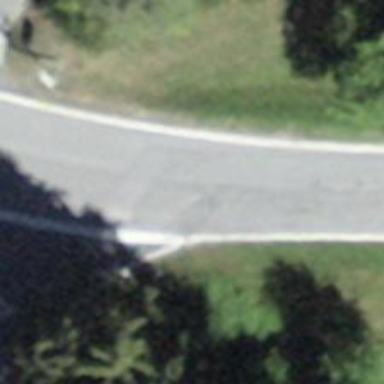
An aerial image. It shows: Bus stop along the road.